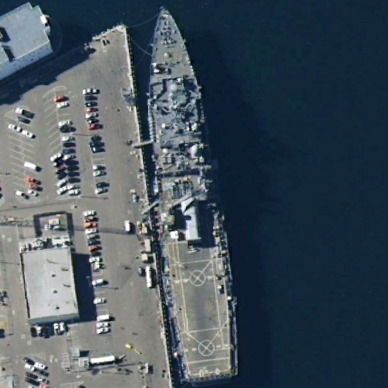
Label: combat